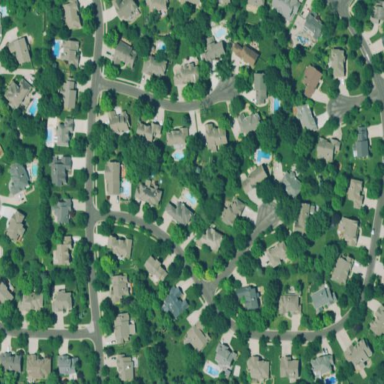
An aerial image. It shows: This residential area consists of single-family homes.